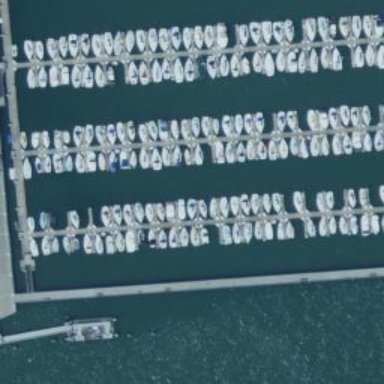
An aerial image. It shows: Man-made pier.